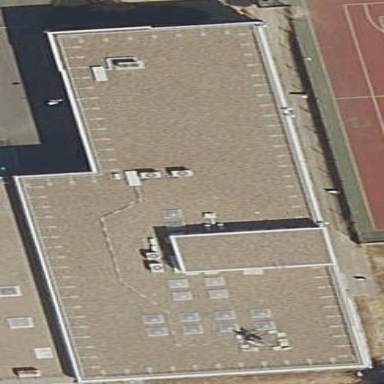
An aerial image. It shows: University building.